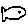
Label: fish